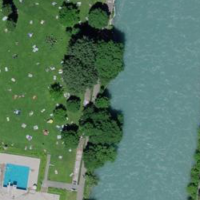
EUNIS habitat code: 53
Species observed at this site:
Euonymus europaeus
Symphoricarpos albus